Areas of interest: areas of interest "Training Institution"
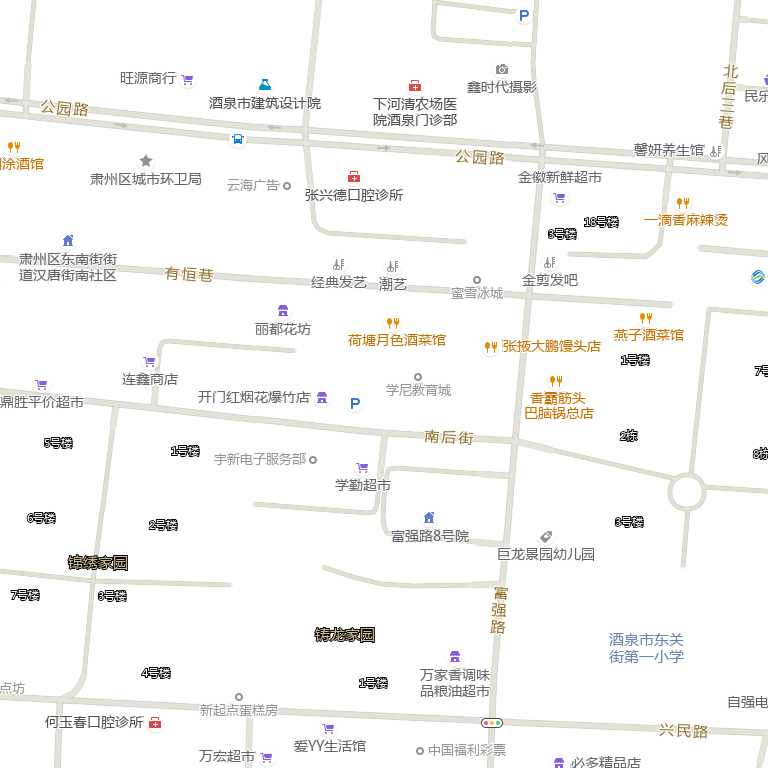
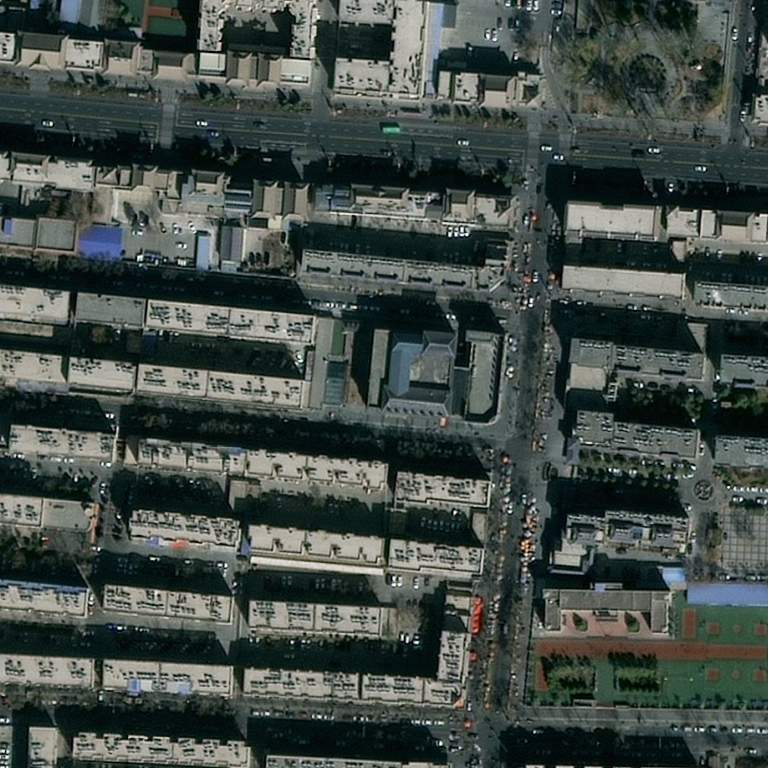